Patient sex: M
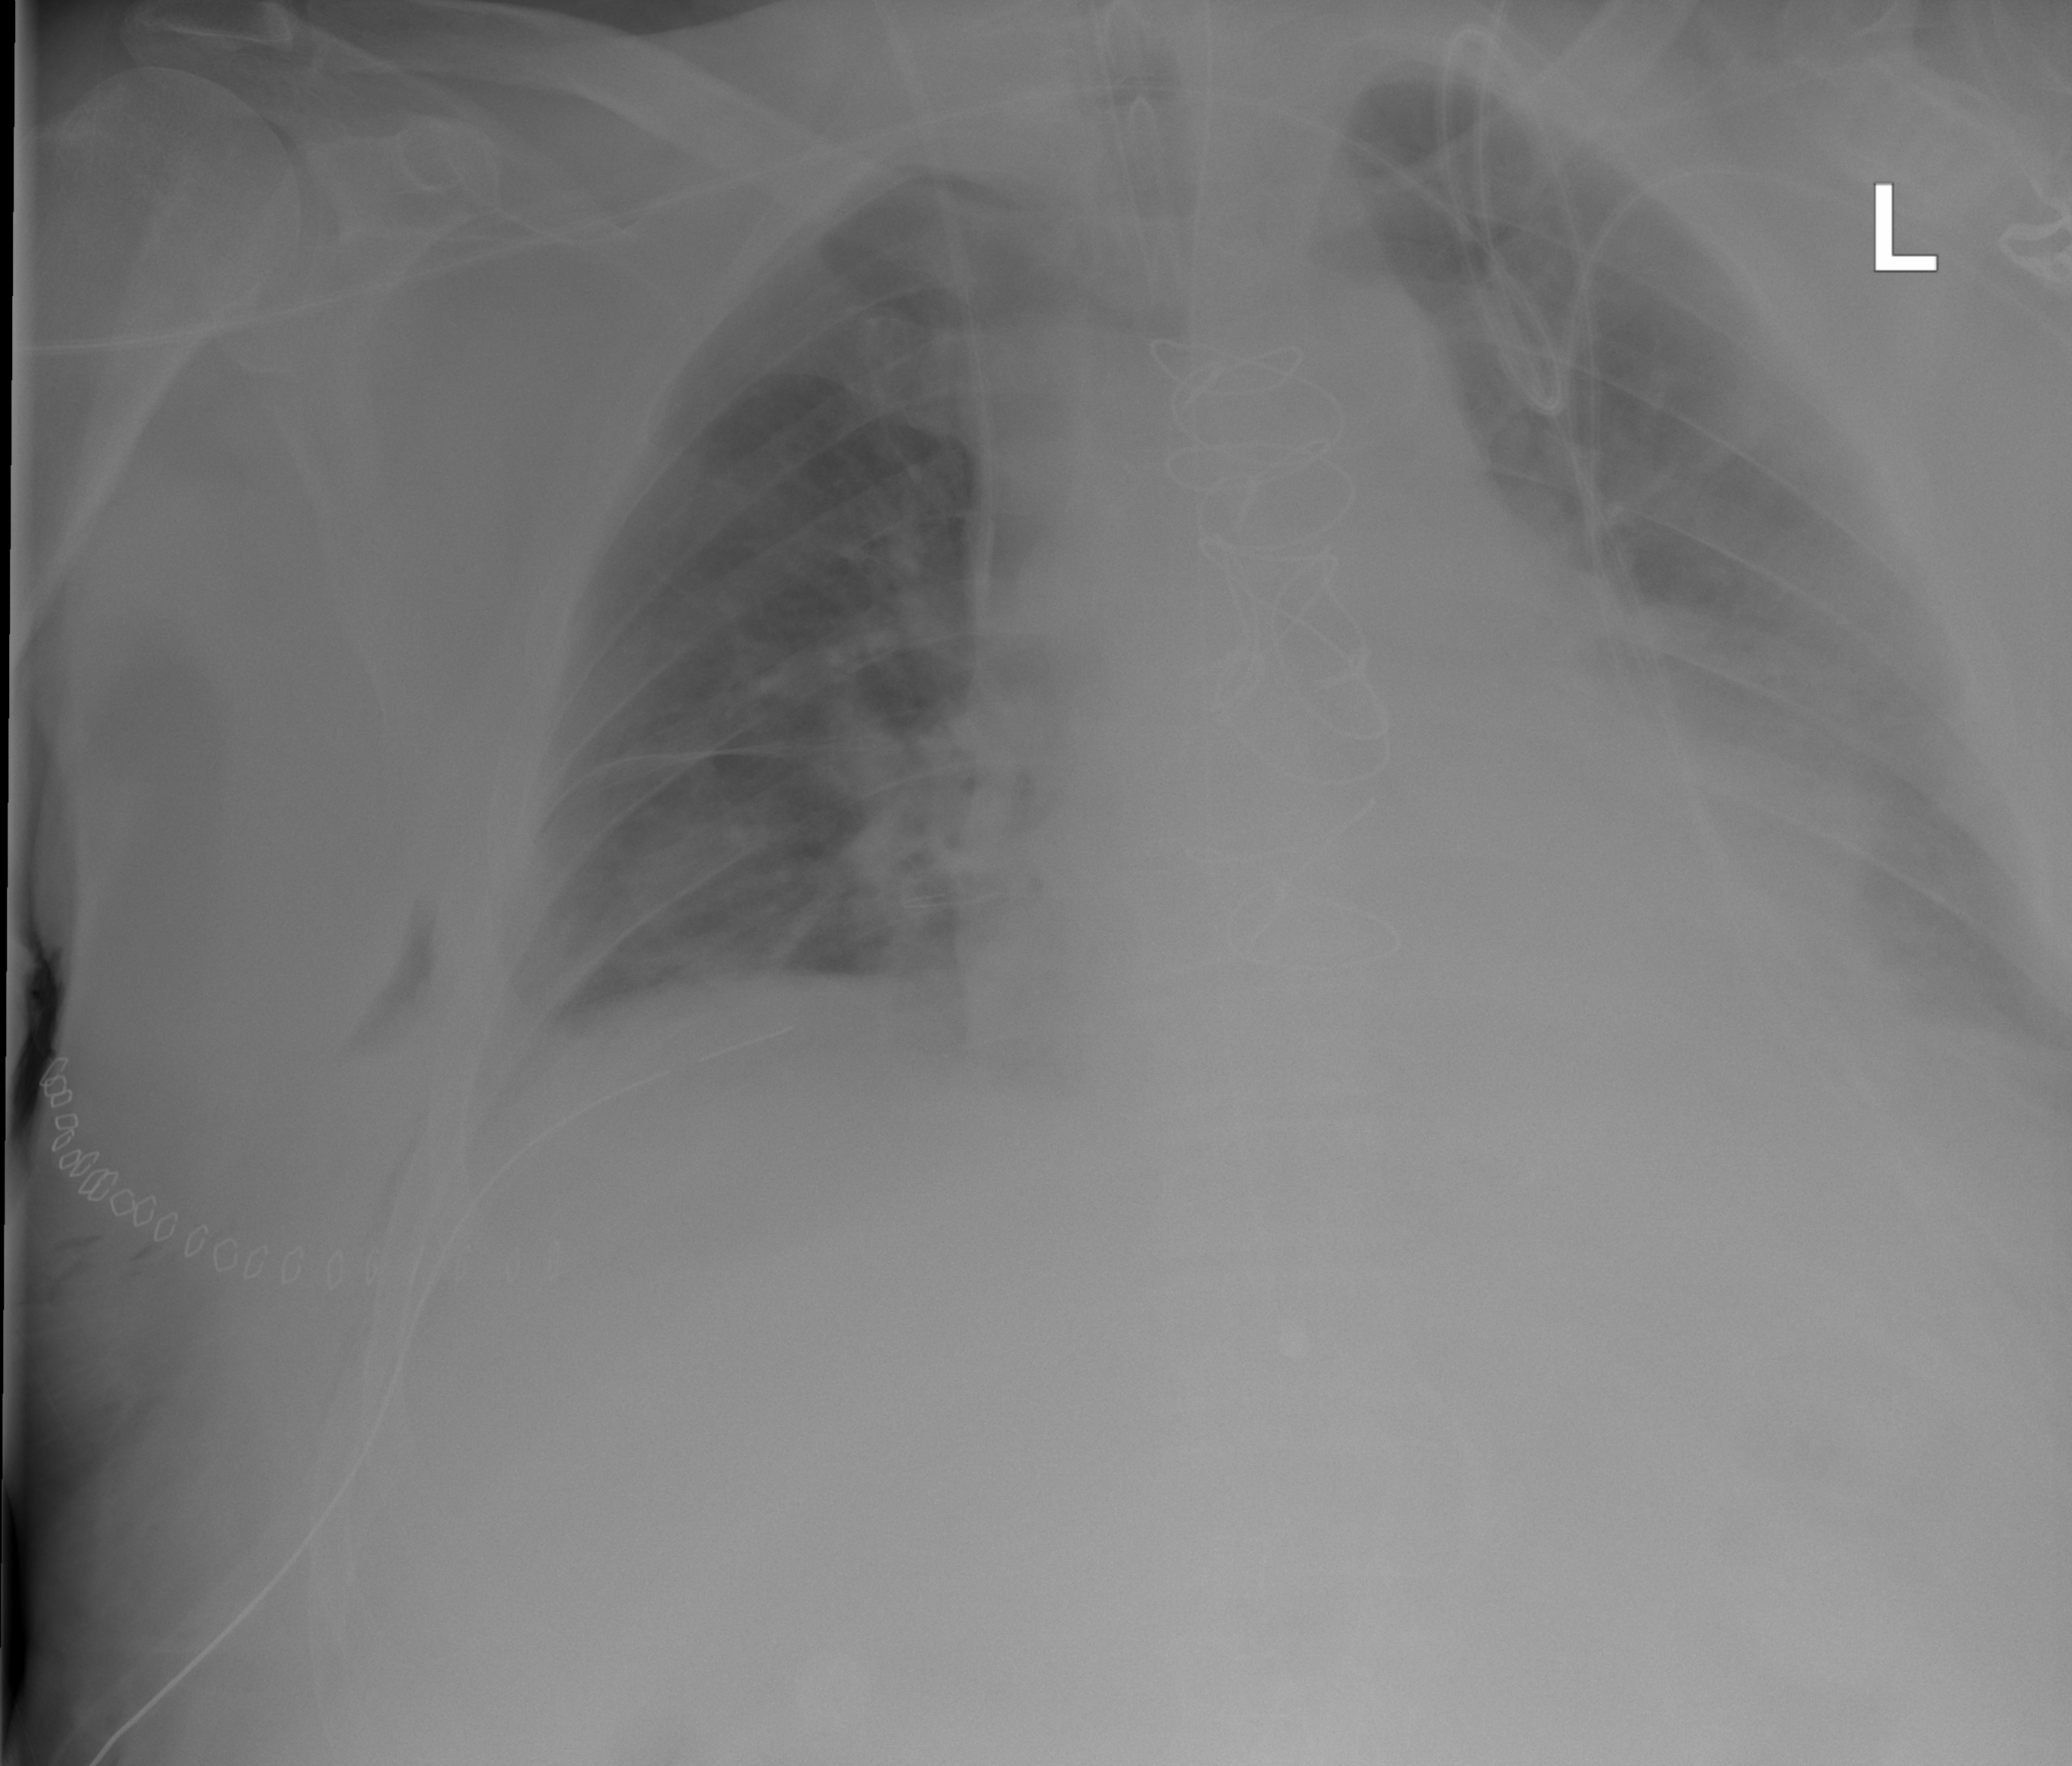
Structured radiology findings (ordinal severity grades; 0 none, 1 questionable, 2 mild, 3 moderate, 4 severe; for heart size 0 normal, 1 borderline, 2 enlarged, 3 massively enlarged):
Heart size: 2
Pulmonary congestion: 2
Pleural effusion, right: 1
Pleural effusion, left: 3
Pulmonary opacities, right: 2
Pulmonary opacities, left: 2
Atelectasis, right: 0
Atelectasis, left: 2